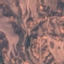
Land use / land cover class: HerbaceousVegetation